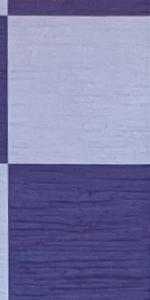
Label: Empty